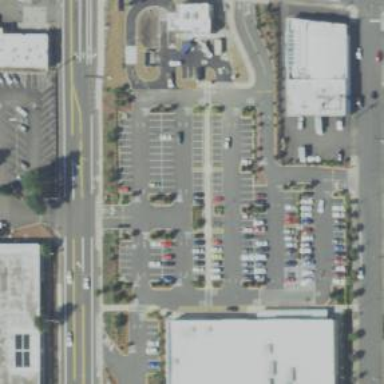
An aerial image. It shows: Retail area.